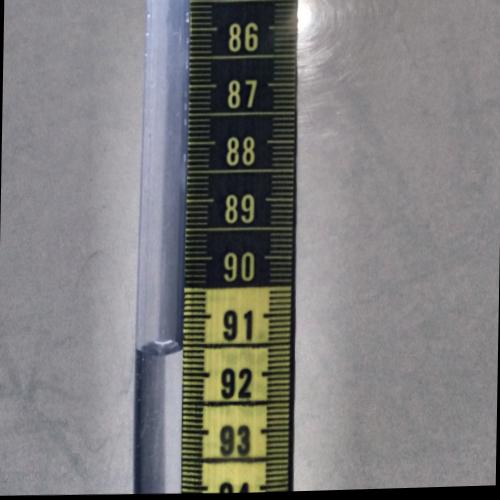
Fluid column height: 91.6 cm